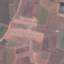
Land use / land cover class: PermanentCrop